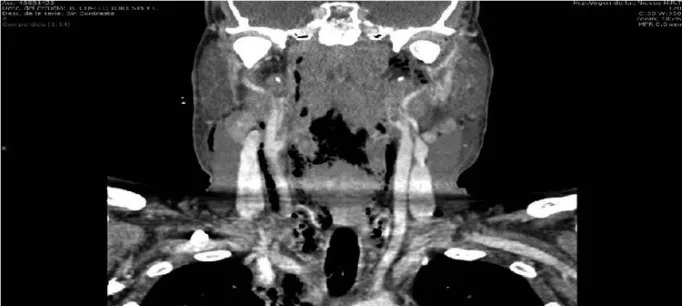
Dissection of cervical space due to toxins produced by bacteria.
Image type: radiology (ct)